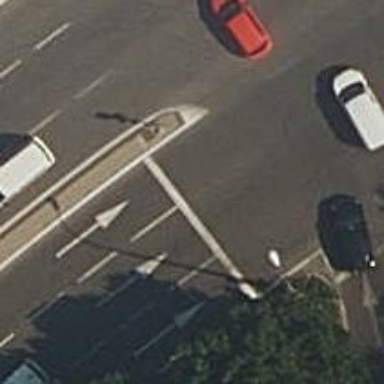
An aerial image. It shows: Road with traffic signals.